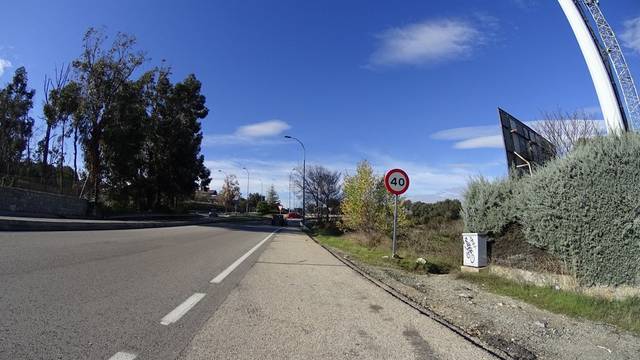
Region: Spain
Coordinates: 40.572, -3.997